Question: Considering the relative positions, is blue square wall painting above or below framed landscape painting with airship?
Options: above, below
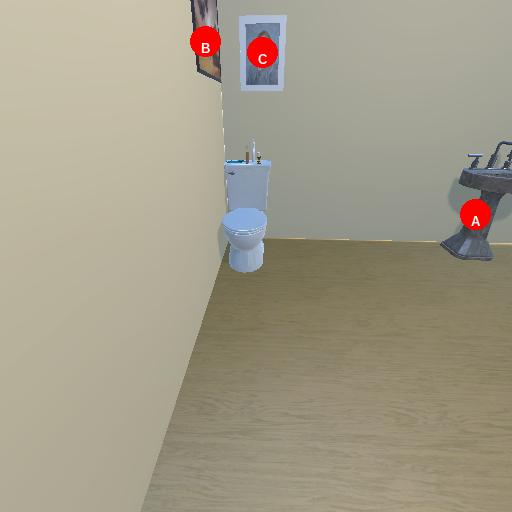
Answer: above